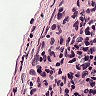
Metastatic tissue present: no